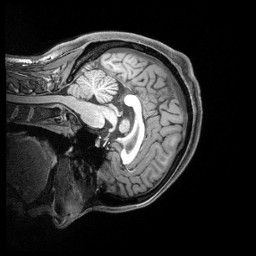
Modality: T1w
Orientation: sagittal
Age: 32
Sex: female
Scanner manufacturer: siemens
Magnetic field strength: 3 T
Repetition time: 2.4 s
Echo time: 0.00219 s